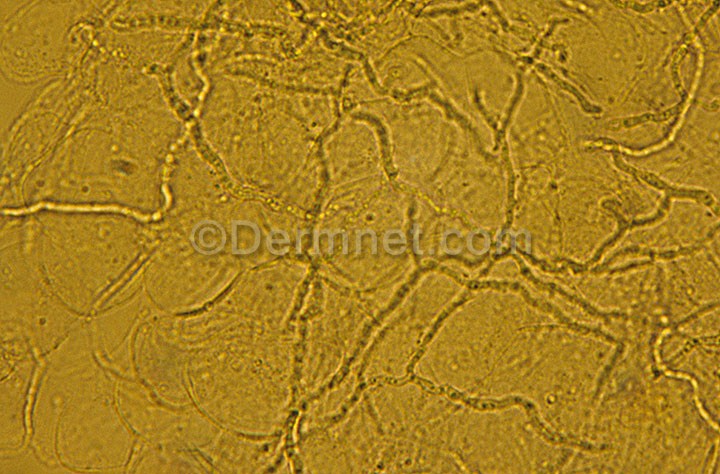
Disease: Tinea Ringworm Candidiasis and other Fungal Infections